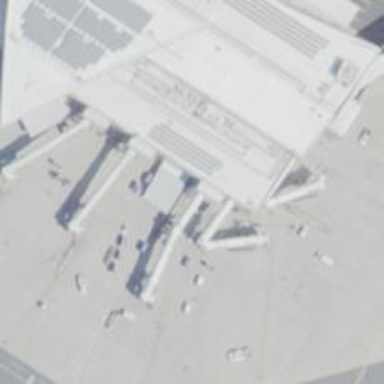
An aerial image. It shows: Airport gate.